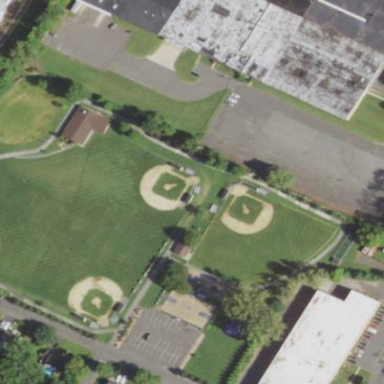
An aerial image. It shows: Baseball pitch for leisure and sports activities.